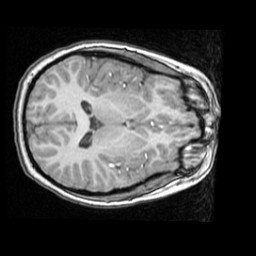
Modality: T1w
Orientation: axial
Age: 11
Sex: male
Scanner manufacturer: ge
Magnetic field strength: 1.5 T
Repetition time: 0.03333 s
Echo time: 0.008 s